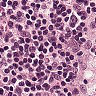
Metastatic tissue present: no